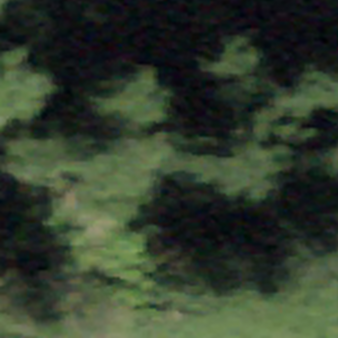
Label: other